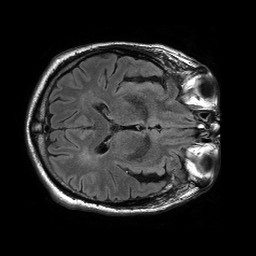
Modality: FLAIR
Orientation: axial
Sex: male
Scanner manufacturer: philips
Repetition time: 11 s
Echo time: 0.125 s